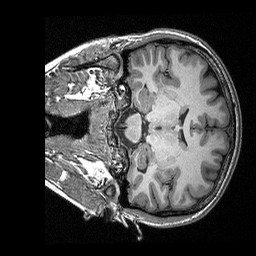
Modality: T1w
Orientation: coronal
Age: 23
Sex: female
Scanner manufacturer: siemens
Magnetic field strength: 3 T
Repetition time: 2.53 s
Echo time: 0.00309 s